Interaction volume radius: 5 \u00c5
Interaction volume height: 10 \u00c5
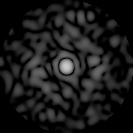
Disorder parameter: 0.787